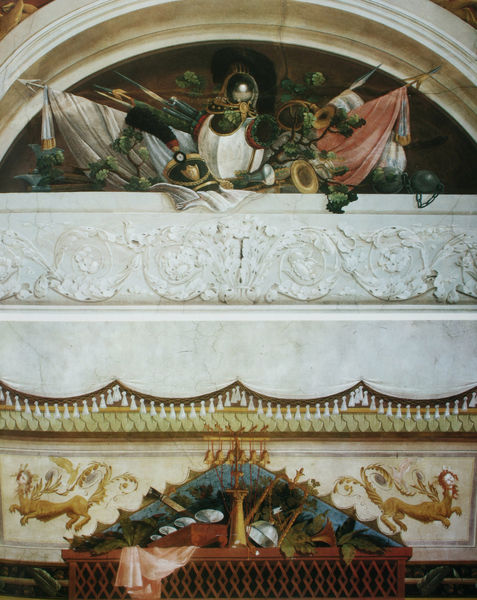
Titel: Fresko-Details aus dem herzöglichen Appartement
Standort: Colorno
Institution: Palazzo Ducale
Schlagwörter: blau, blätter, kampf, laub, weiß, grün, braun, fenster, marmor, schwarz, rot, tier, tiere, tuch, malerei, muster, ornament, kappe, mütze, wand, architektur, arme, barock, teller, vorhang, brüstung, gitter, kirche, fransen, gold, stoff, tücher, decke, girlande, pflanzen, theater, renaissance, rosa, gemüse, stilleben, balkon, relief, bogen, fahnen, italien, fahne, kette, grisaille, rundbogen, kuppel, staffage, lanze, dekoration, detail, ornamente, verzierung, wandmalerei, leuchter, stuck, foto, nische, arkade, kreuz, zentralperspektive, waffen, soldat, kugel, helm, ritter, jagd, rüstung, fries, helme, löwen, hirsch, glöckchen, erhoben, lanzen, troddeln, speer, speere, fresko, flaggen, fanfare, eichen, posaune, ornamentik, glocken, mäander, grabmal, trompe l'eil, trophäen, trompete, eichenlaub, scheinarchitektur, rüstzeug, kokarde, bommeln, intrumente, kruche